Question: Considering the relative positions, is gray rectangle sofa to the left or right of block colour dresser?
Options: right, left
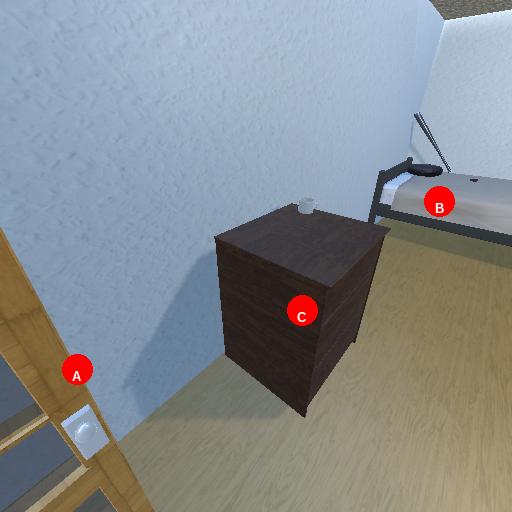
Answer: right